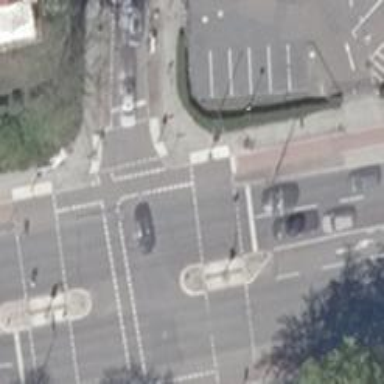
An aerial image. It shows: Crossing with traffic signals.